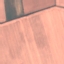
Land use / land cover class: AnnualCrop